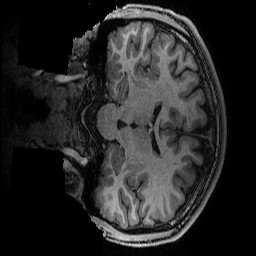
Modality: T1w
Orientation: coronal
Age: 16
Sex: male
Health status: ill
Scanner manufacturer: ge
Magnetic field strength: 3 T
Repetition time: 0.007664 s
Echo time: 0.00342 s